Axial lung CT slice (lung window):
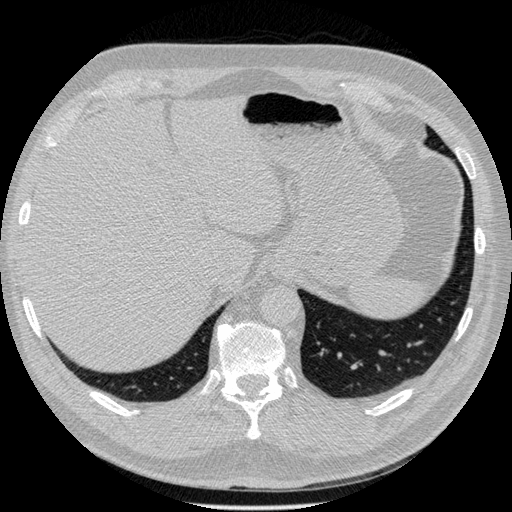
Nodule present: no